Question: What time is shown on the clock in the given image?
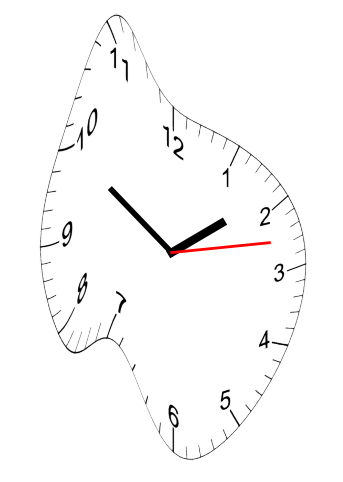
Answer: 01:50:13